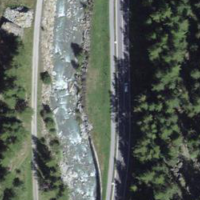
EUNIS habitat code: 43
Species observed at this site:
Linaria vulgaris